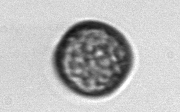
Label: Thalassiosira